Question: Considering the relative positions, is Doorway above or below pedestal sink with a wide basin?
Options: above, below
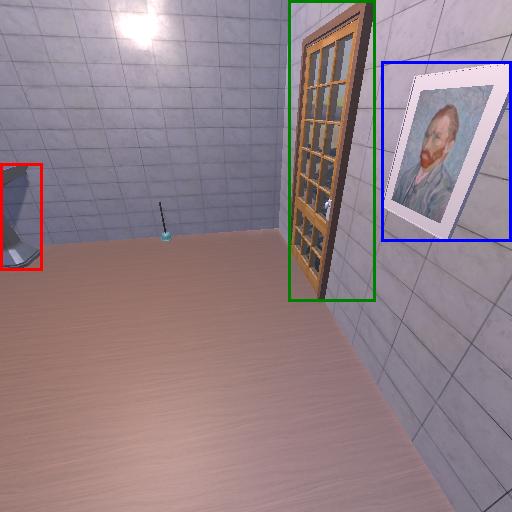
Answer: above